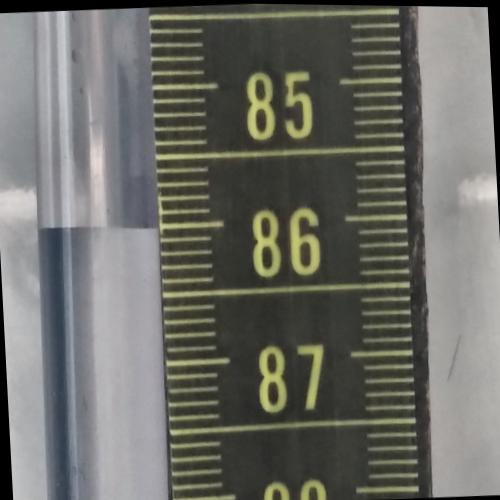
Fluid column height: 86.0 cm